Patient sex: F
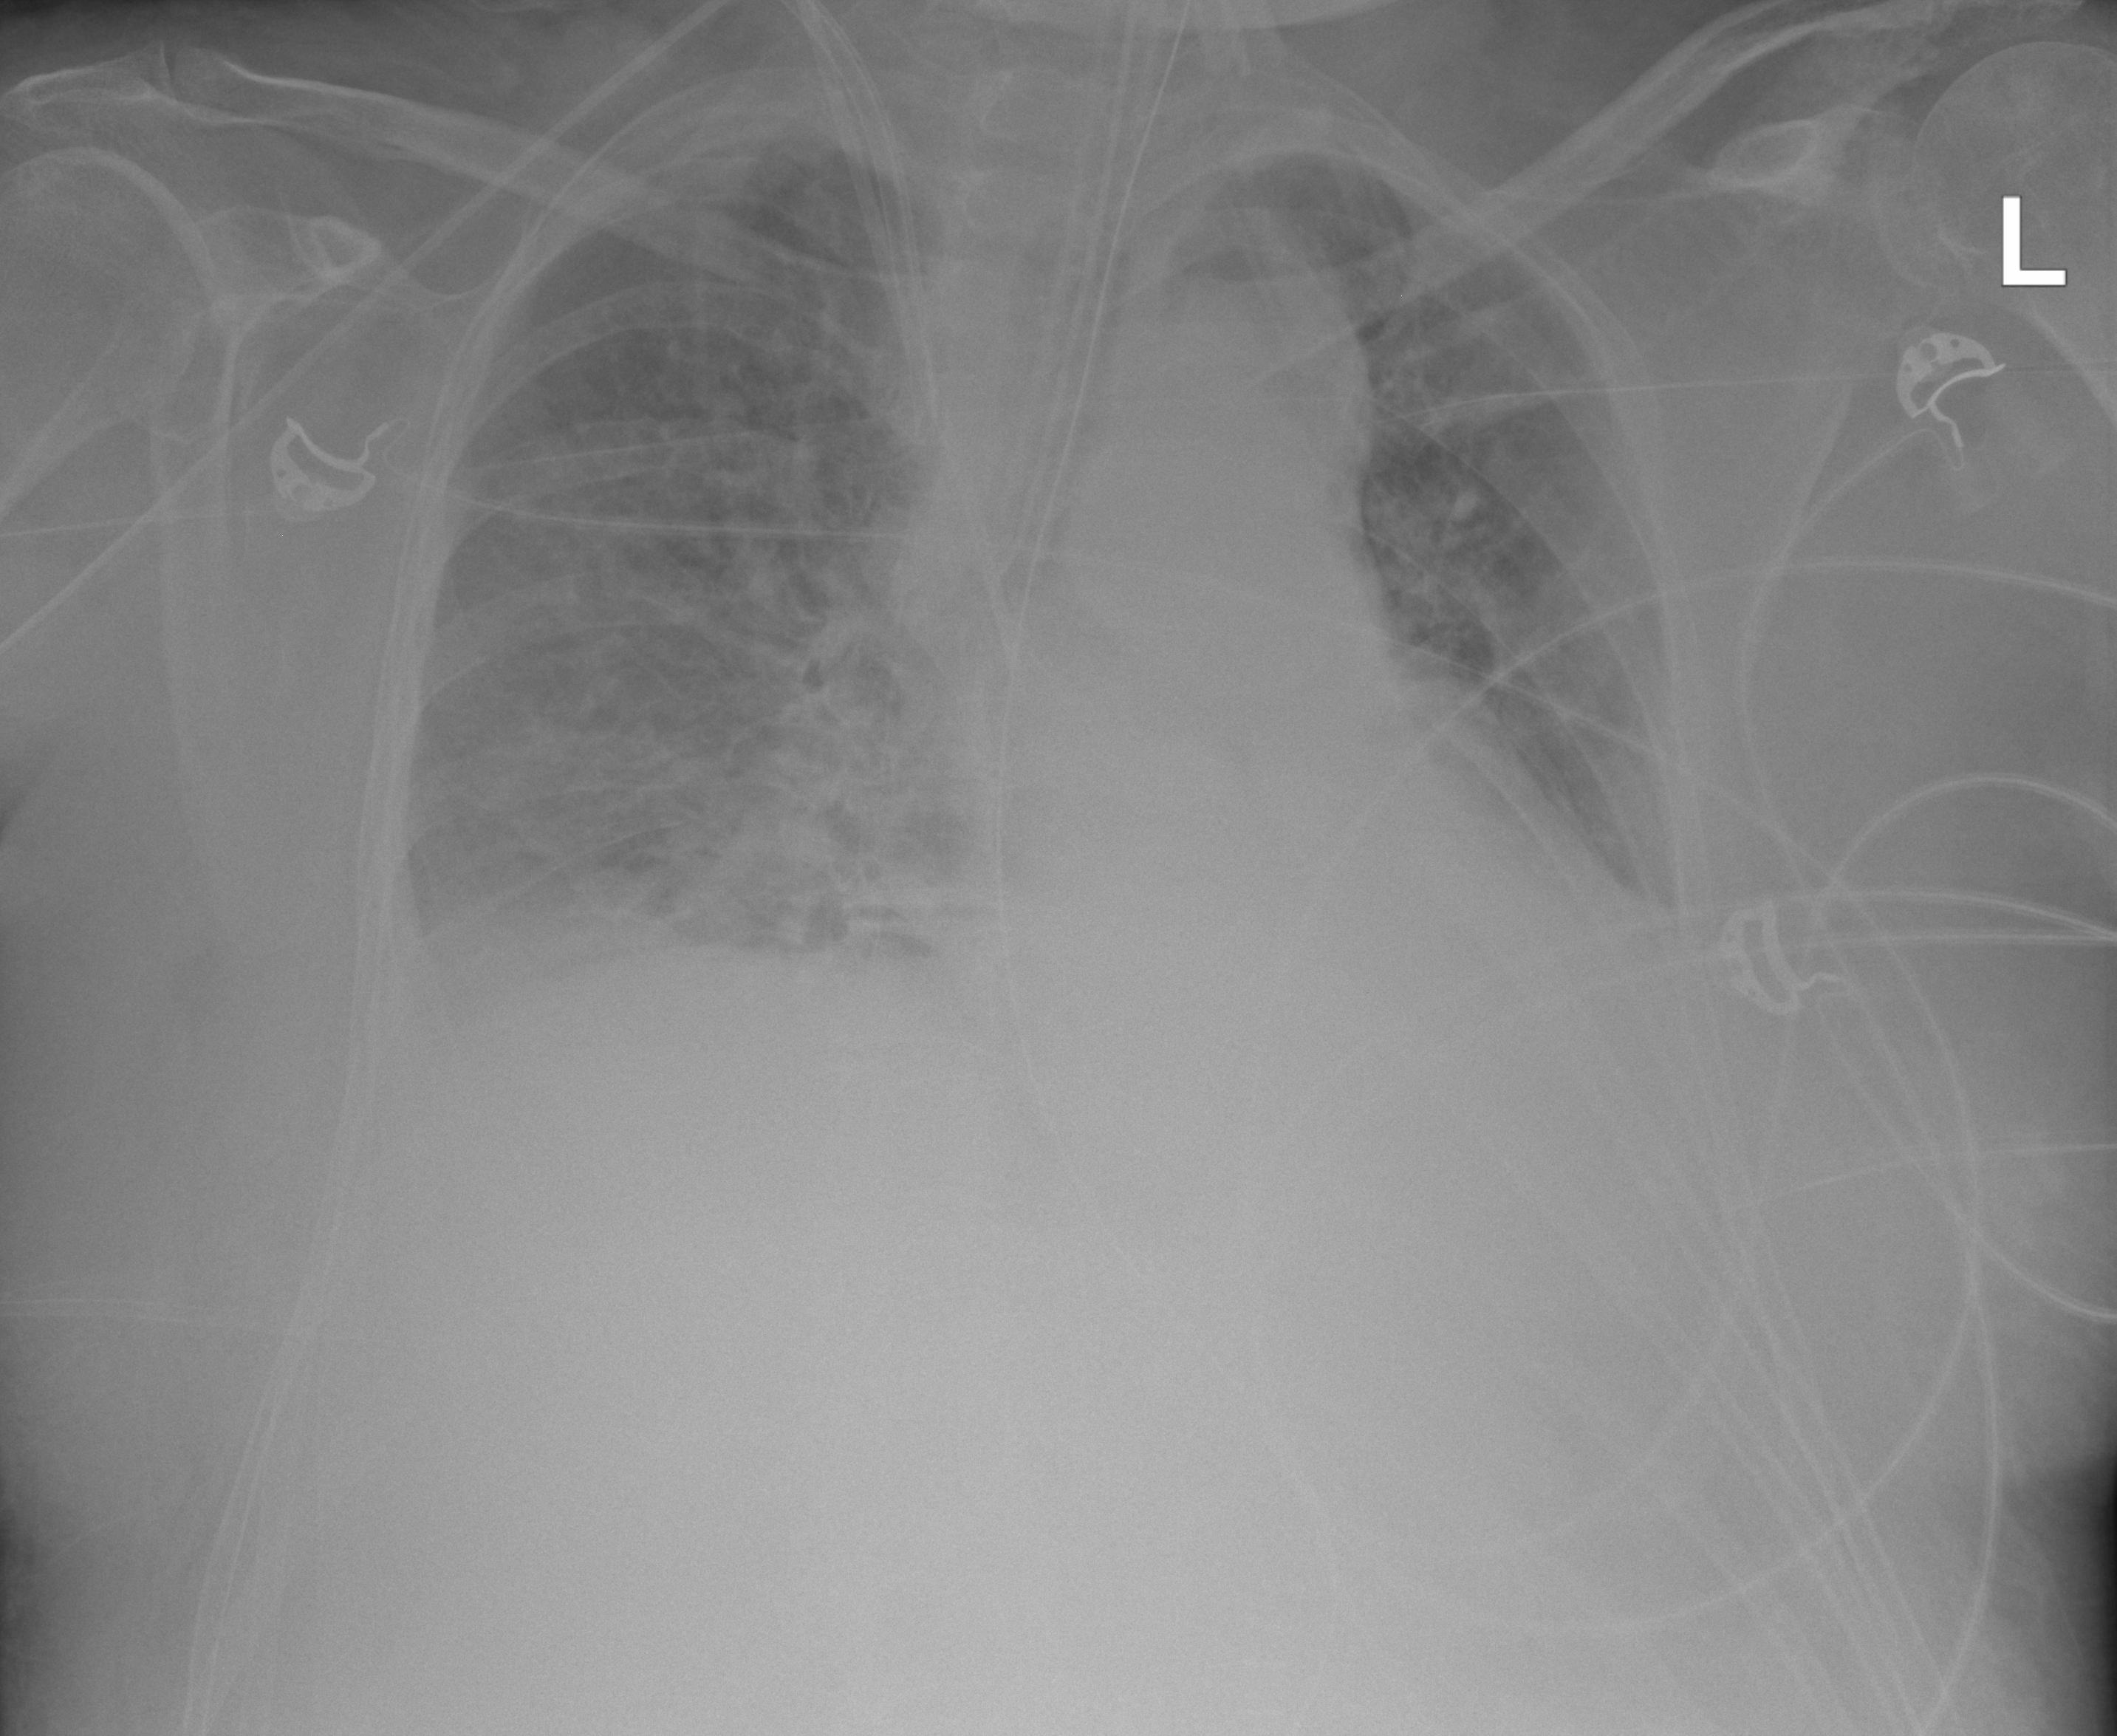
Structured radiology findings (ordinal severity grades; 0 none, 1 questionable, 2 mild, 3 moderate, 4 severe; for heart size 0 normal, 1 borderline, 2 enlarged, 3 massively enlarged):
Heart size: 0
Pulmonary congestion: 0
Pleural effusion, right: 0
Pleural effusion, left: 2
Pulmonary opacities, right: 0
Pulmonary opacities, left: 0
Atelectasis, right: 2
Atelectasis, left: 2